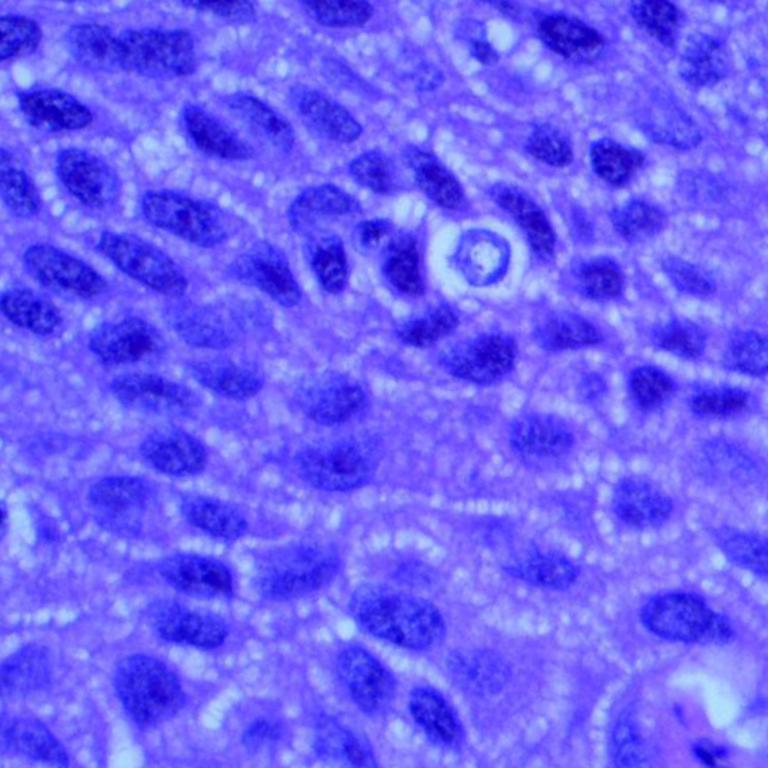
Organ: lung
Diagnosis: squamous carcinomas